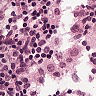
Metastatic tissue present: no